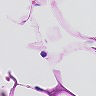
Metastatic tissue present: no